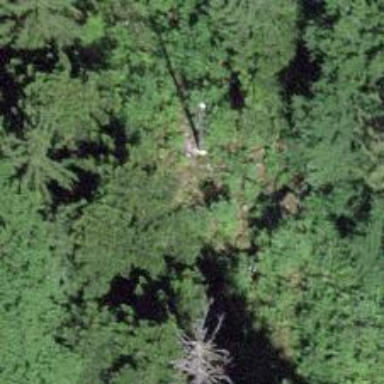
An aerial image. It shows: Power pole.